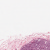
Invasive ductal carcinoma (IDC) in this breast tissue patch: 0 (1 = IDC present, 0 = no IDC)